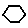
Label: hexagon